Interaction volume radius: 5 \u00c5
Interaction volume height: 15 \u00c5
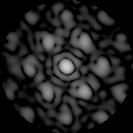
Disorder parameter: 0.4465